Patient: sex F, age 59
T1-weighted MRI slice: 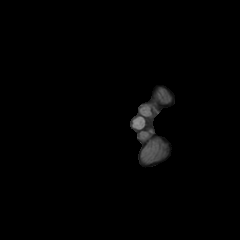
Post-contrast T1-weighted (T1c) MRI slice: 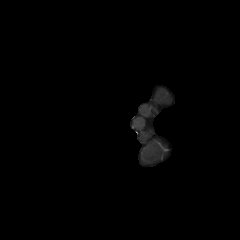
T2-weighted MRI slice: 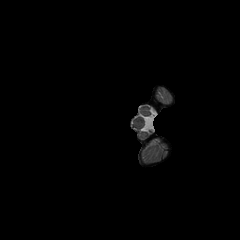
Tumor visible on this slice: no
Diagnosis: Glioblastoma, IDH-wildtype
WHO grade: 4